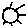
Label: sun